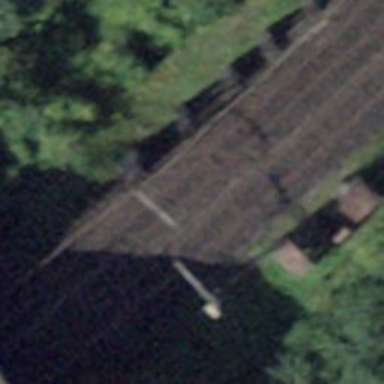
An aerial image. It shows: Tunnel with electrified rail tracks and contact line.